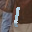
Label: 1